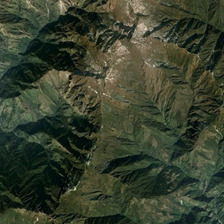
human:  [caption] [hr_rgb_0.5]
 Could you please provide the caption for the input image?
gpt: it is a piece of green irregular mountains .

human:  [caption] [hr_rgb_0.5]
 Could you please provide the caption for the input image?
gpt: it is a piece of green irregular mountains .

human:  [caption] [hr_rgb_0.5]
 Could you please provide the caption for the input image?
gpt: the green hills are next to each other in an unbroken line .

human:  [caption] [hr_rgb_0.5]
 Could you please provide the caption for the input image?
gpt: on the green hills are lots of long mountain roads .

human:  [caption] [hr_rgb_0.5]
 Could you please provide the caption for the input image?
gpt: the green hills are next to each other in an unbroken line .